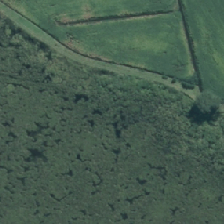
Land cover: herbaceous_freshwater_vege